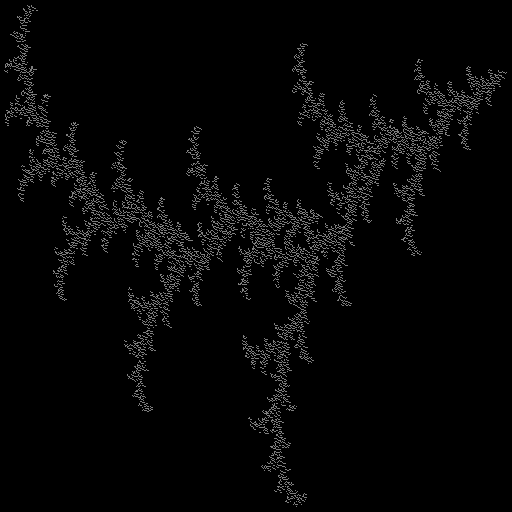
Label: branch